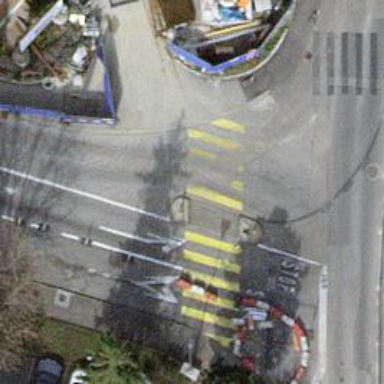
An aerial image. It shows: Crossing with traffic signals and central island.